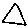
Label: triangle